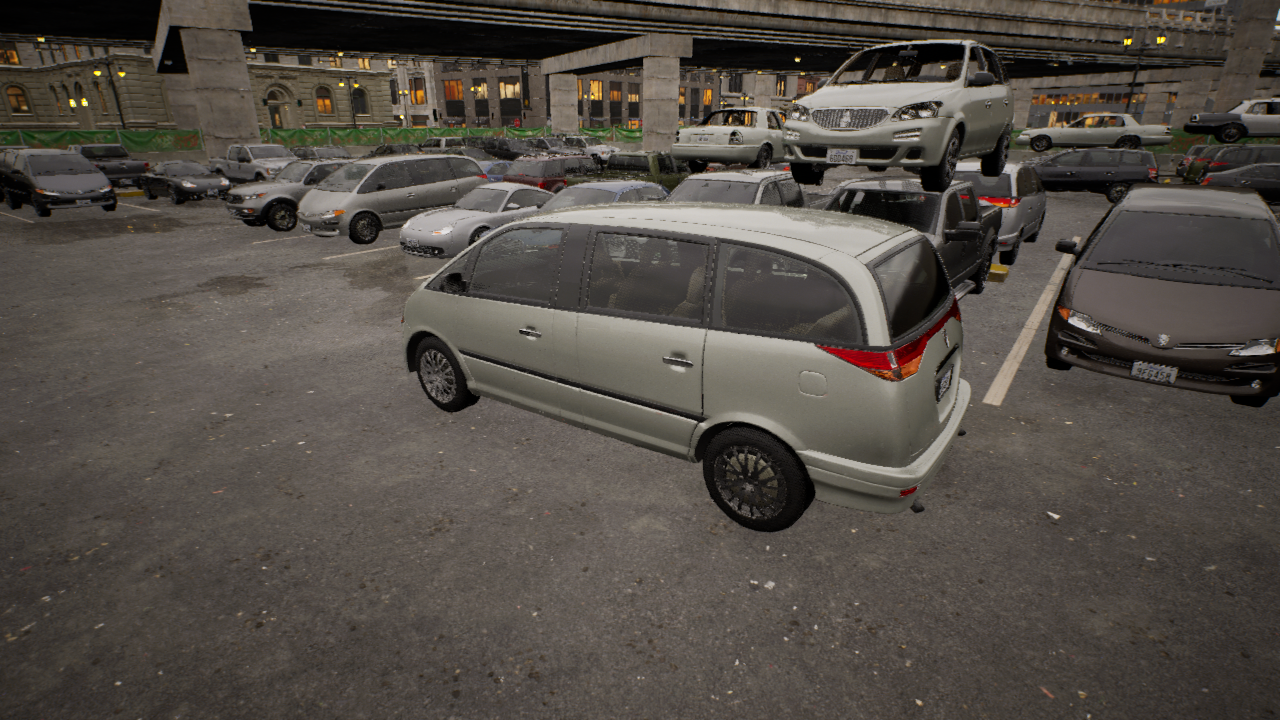
Venue: arterial
Lighting: golden hour
Vehicle rig: minivan